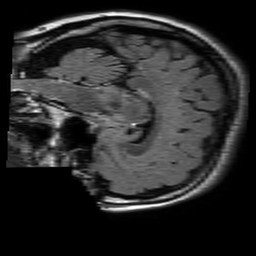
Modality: FLAIR
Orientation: sagittal
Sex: female
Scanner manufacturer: philips
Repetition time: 11 s
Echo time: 0.125 s